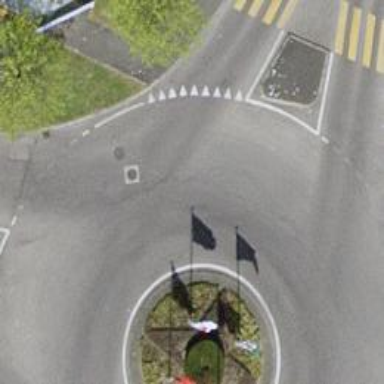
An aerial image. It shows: Unclassified road leading to roundabout junction.